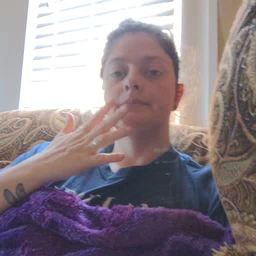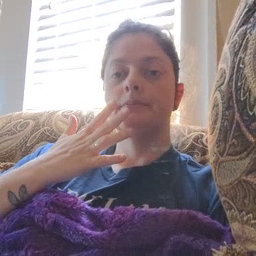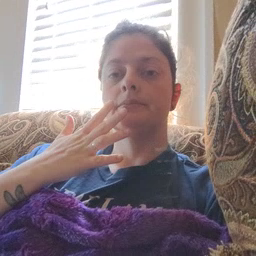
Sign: another